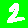
Digit: 2